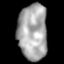
Tissue: lung
Cell type: Epithelial cells
Senescence score: 0.2296
Nuclear area (px): 1615
Mean DAPI intensity: 167.324